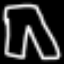
Label: pants